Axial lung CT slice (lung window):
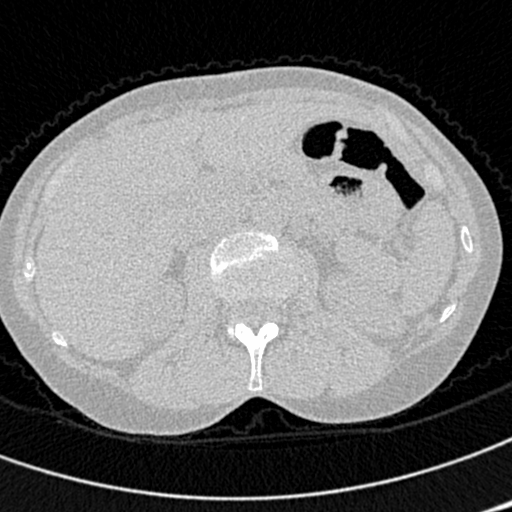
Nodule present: no